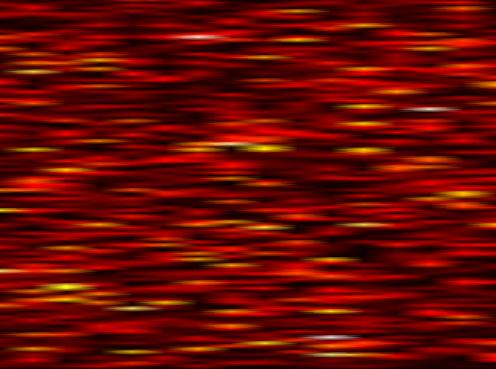
Label: UFMC